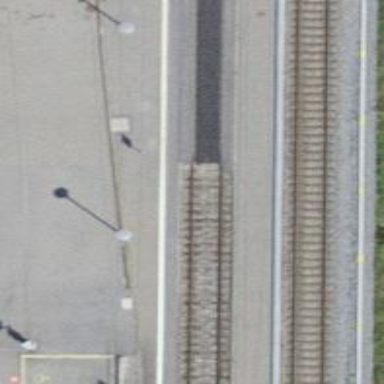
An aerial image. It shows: Crossing for the railway.